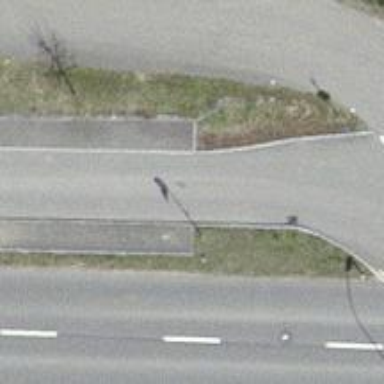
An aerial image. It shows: Platform for public transport on the road.